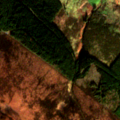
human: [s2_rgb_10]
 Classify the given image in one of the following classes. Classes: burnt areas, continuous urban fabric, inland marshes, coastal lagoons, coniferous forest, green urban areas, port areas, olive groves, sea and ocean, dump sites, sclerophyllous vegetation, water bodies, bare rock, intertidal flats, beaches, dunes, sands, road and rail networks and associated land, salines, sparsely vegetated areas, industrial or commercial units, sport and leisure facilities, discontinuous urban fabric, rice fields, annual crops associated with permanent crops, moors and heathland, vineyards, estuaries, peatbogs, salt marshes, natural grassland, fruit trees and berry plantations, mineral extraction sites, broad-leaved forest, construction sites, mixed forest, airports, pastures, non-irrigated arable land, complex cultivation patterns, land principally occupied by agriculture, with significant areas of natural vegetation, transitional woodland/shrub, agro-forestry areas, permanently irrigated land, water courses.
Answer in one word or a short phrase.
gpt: land principally occupied by agriculture, with significant areas of natural vegetation, coniferous forest, moors and heathland, transitional woodland/shrub, peatbogs